Question: Is there a way to personalize ListView Item like in the picture, I want to add 2 button ( 1 and 2 in the picture ) and I want to remove the white space (3 in the picture )

this is the code of my List view item
'''
<li data-icon="false"><a href="index.html">
<img src="images/bureau.jpg">
<h2>Avery Walker</h2>
<p><strong>Re: Ce soir diner</strong></p>
<p class="ui-li-aside"><strong>50</strong>PS</p>
<p class="ui-li-count"><strong>5</strong></p>
</li>
'''
If you have any idea to make it please tell me, thanks in advance
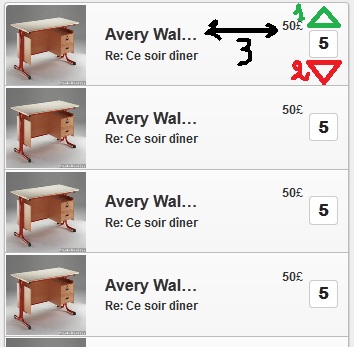
Answer: You can use CSS and absolute positioning to place the buttons as you desire. I have assigned a class of myCustomUL to the listview and then within the listitems, I add an absolutely positioned div with a class of cust-btns. The div includes the up and down buttons and the count.
'''
<ul data-role="listview" data-inset="true" class="myCustomUL">
<li data-icon="false">
<a href="index.html">
<img src="http://lorempixel.com/80/80/food/1/" />
<h2>Avery Walker</h2>
<p><strong>Re: Ce soir diner</strong></p>
<p class="ui-li-aside"><strong>50</strong>PS</p>
</a>
<div class="cust-btns">
<a href="#" class="ui-btn ui-btn-inline ui-icon-carat-u ui-btn-icon-notext ui-corner-all">Icon only</a>
<p class="ui-li-count"><strong>5</strong>
</p> <a href="#" class="ui-btn ui-btn-inline ui-icon-carat-d ui-btn-icon-notext ui-corner-all">Icon only</a>
</div>
</li>
</ul>
'''
Here is the CSS. The first rule affects the distance between the text and the buttons on the right, so tweak to your taste. The remaining rules place the buttons.
'''
.myCustomUL li > a {
padding-right: 56px !important;
}
.myCustomUL .cust-btns {
position: absolute;
top: 0px; width: 39px;
bottom: 0px; right: 0px; left: auto;
}
.myCustomUL .cust-btns a:first-child {
position: absolute;
bottom: 50%;
margin-bottom: 10px;
}
.myCustomUL .cust-btns a:last-child {
position: absolute;
top: 50%;
margin-top: 10px;
}
.myCustomUL .cust-btns .ui-li-count {
top: 50%;
margin-top: -10px;
left: 4px;
right: auto;
}
'''
> Here is a <URL>